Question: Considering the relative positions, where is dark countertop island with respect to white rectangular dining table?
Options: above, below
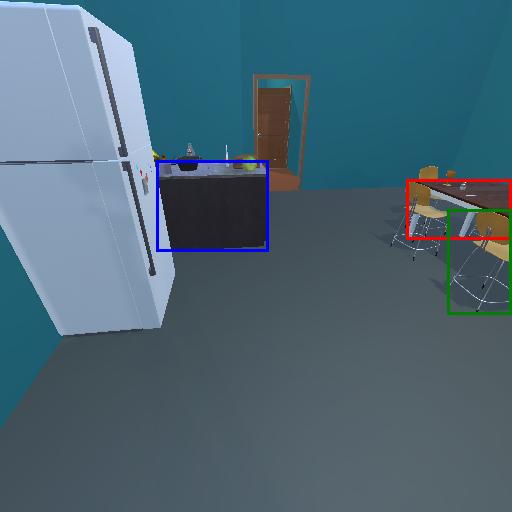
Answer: above